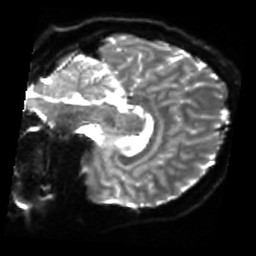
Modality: sbref
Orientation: sagittal
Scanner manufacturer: siemens
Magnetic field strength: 3 T
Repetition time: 4 s
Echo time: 0.0594 s